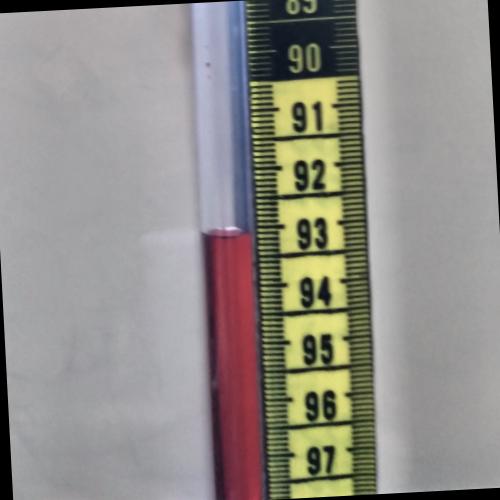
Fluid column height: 93.1 cm